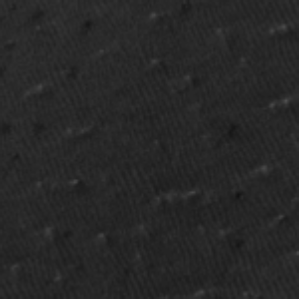
Label: frost